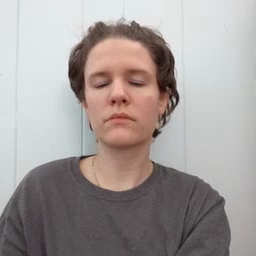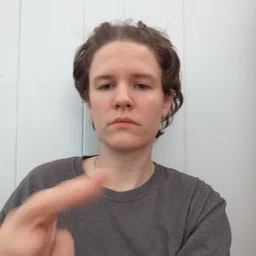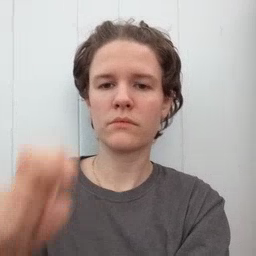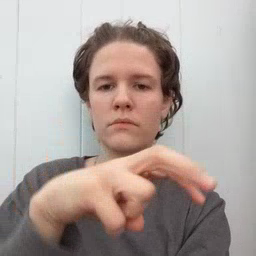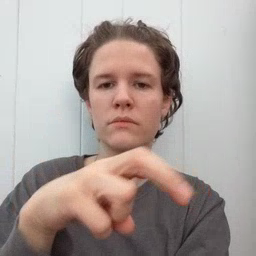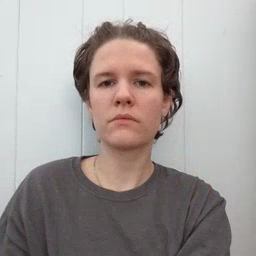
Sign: jump